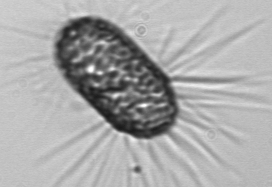
Label: Corethron_hystrix